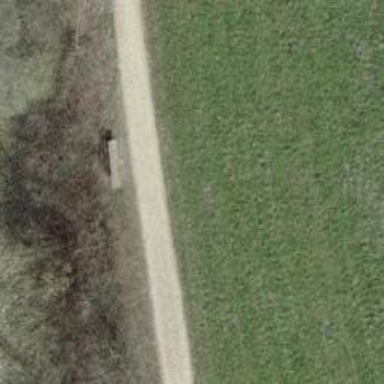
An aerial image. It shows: Bench for seating.